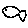
Label: fish